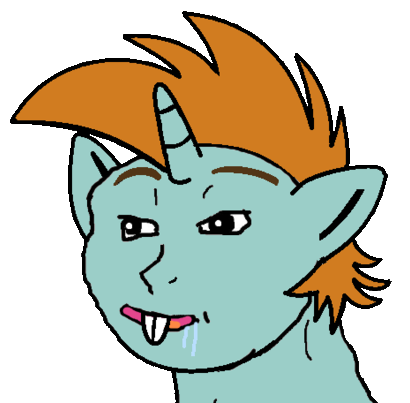
Label: 5_Animal